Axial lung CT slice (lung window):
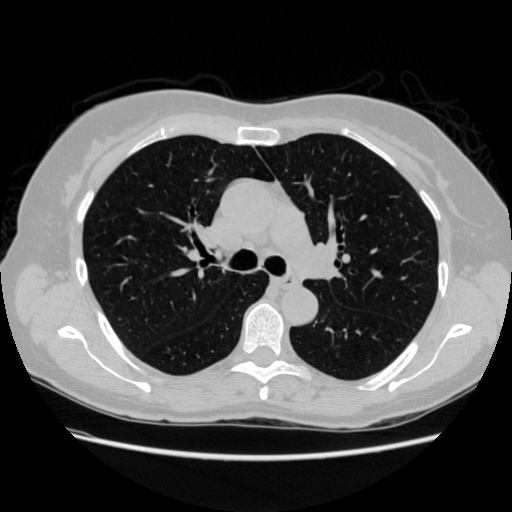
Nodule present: no